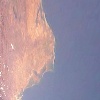
Label: water